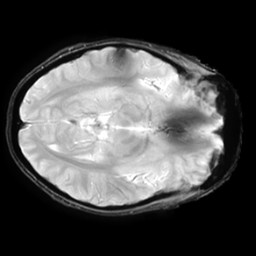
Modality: T2starw
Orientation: axial
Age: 22
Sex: female
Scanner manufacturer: ge
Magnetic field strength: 3 T
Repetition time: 0.65 s
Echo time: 0.02 s